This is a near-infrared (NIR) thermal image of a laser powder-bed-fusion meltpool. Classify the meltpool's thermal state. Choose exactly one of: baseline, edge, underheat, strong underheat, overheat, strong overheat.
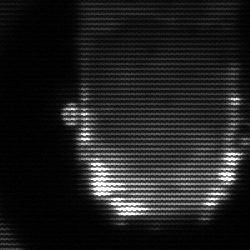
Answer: baseline